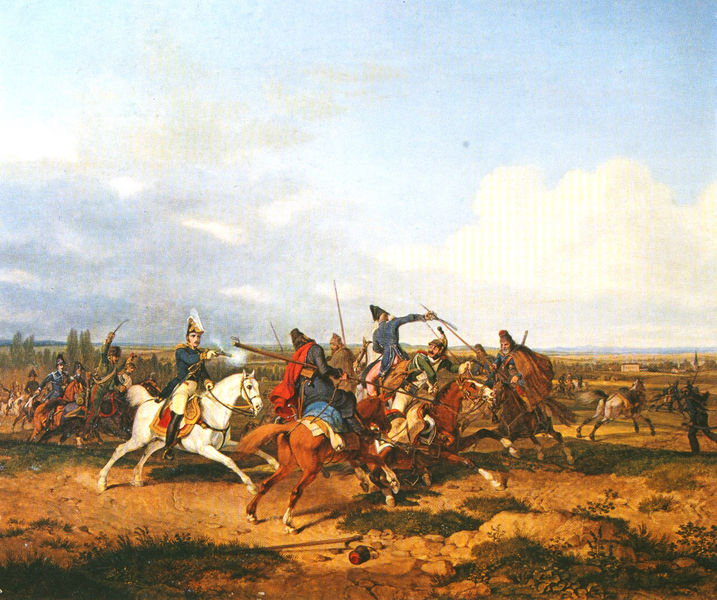
Titel: Reitergefecht
Künstler: Carl Wilhelm Freiherr von Heideck
Standort: Schweinfurt
Institution: Sammlung Georg Schäfer
Schlagwörter: angriff, baum, blau, gemälde, himmel, kampf, mann, schatten, weiß, wolken, bäume, grün, landschaft, menschen, ocker, braun, frankreich, grau, hut, männer, gras, rot, tier, tiere, wiese, wolke, steine, tod, tot, herr, ebene, erde, feld, ferne, horizont, weite, kirche, rauch, wiesen, boden, pflanzen, pferd, pferde, reiter, zypressen, hellblau, reiten, sattel, wüste, dorf, franzosen, krieg, schlacht, lanze, soldaten, landschadt, draußen, druck, stich, schwert, säbel, uniform, uniformen, waffen, soldat, stöcke, degen, dreispitz, helm, armee, heer, kämpfen, schimmel, sterben, gewehr, kavallerie, krieger, lanzen, pinien, speer, töten, napoléon, schusswaffe, tempo, ciel, gemölde, schießen, schnelligkeit, chevaux, infanterie, schlachtfeld, zweispitz, revolution, galopp, pistole, schuss, attake, bürgerkrieg, erschiessen, sper, sperr, spiess, tundra, hussar, bataille, ksmpf, berittener kampf, unofirm, umiform, standen